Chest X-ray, AP view. Patient: 21 years old, sex M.
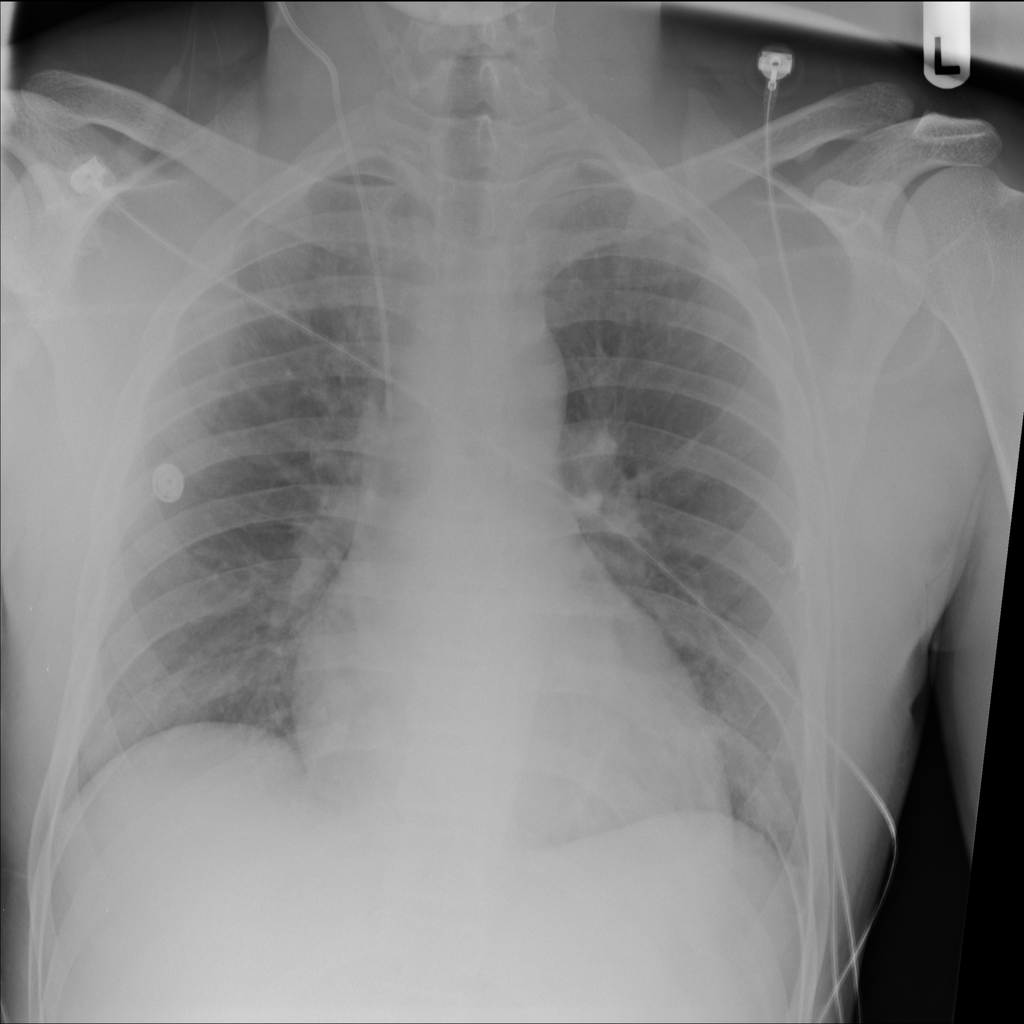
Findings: No Finding